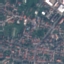
Land use / land cover: Residential